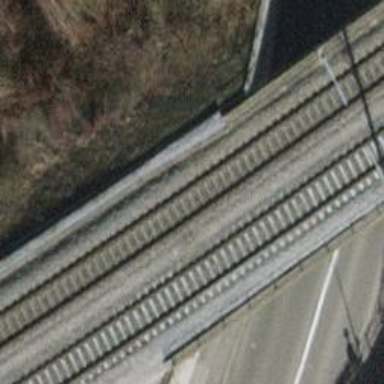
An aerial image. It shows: Bridge with electrified railway tracks featuring contact line.